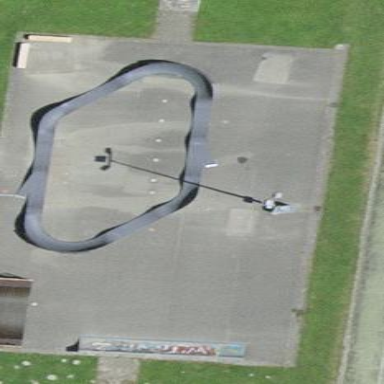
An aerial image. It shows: Asphalt pitch for leisure activities.